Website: home-depot
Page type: address-validator
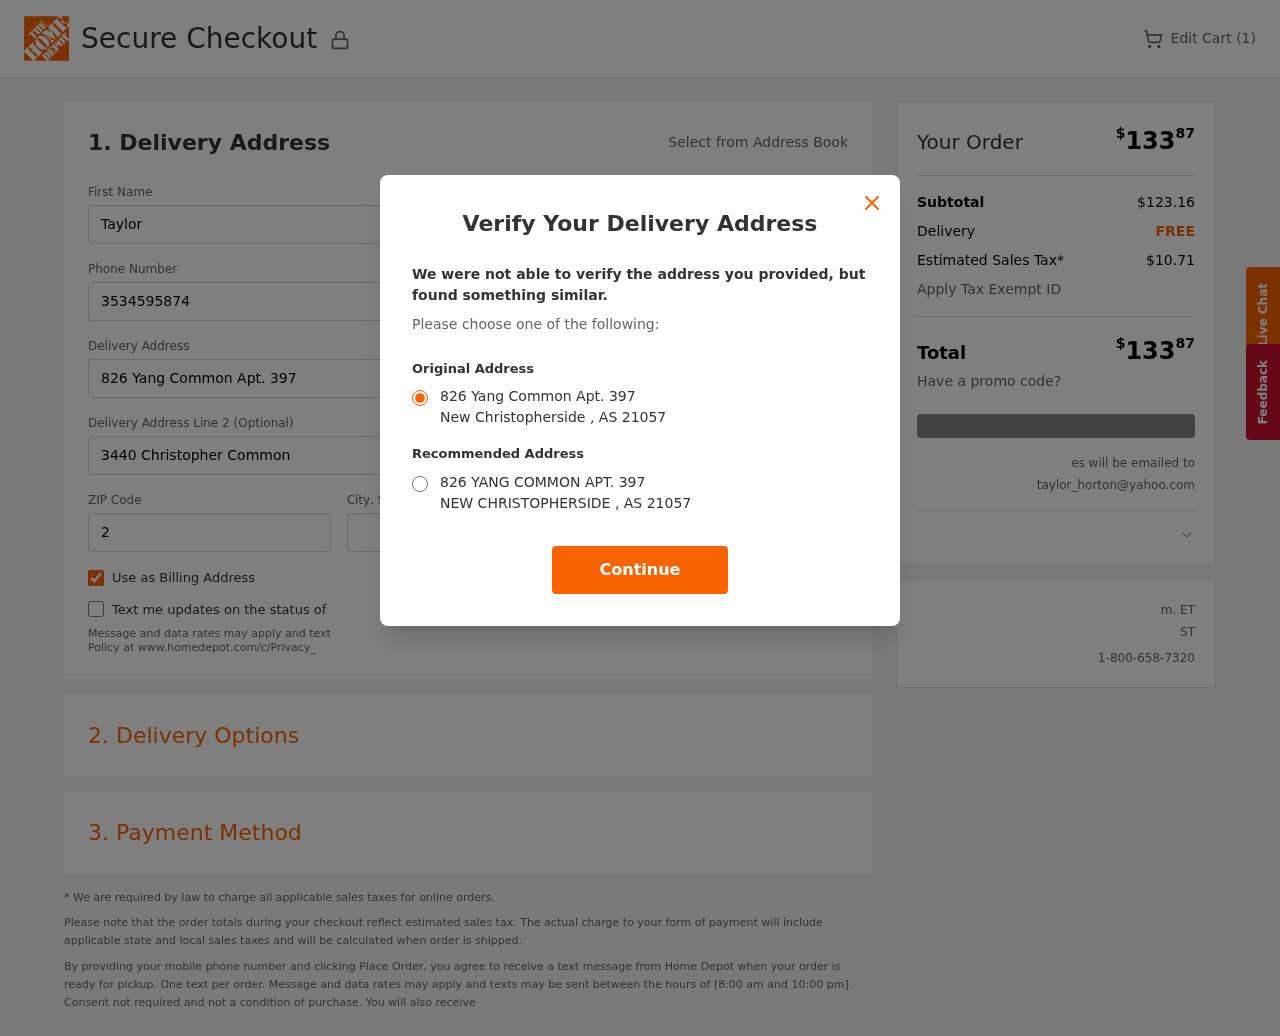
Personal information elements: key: PII_CITY
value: New Christopherside
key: PII_EMAIL
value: taylor_horton@yahoo.com
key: PII_POSTCODE
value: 21057
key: PII_STATE_ABBR
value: AS
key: PII_STREET
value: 826 Yang Common Apt. 397
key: PII_FIRSTNAME
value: Taylor
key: PII_LASTNAME
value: Horton
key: PII_PHONE
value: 3534595874
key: PII_STREET2
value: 3440 Christopher Common
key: PII_CITY_STATE
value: New Christopherside, AS
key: PII_STREET_ALT
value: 826 YANG COMMON APT. 397
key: PII_CITY_ALT
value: NEW CHRISTOPHERSIDE
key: PII_STATE
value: AS
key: PII_POSTCODE_FULL
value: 21057
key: PII_POSTCODE_NUMERIC
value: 21057
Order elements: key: ORDER_NUM_ITEMS
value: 1
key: ORDER_TOTAL
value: $13387
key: ORDER_SUBTOTAL
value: $123.16
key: ORDER_SHIPPING_COST
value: FREE
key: ORDER_TAX
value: $10.71